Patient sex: M
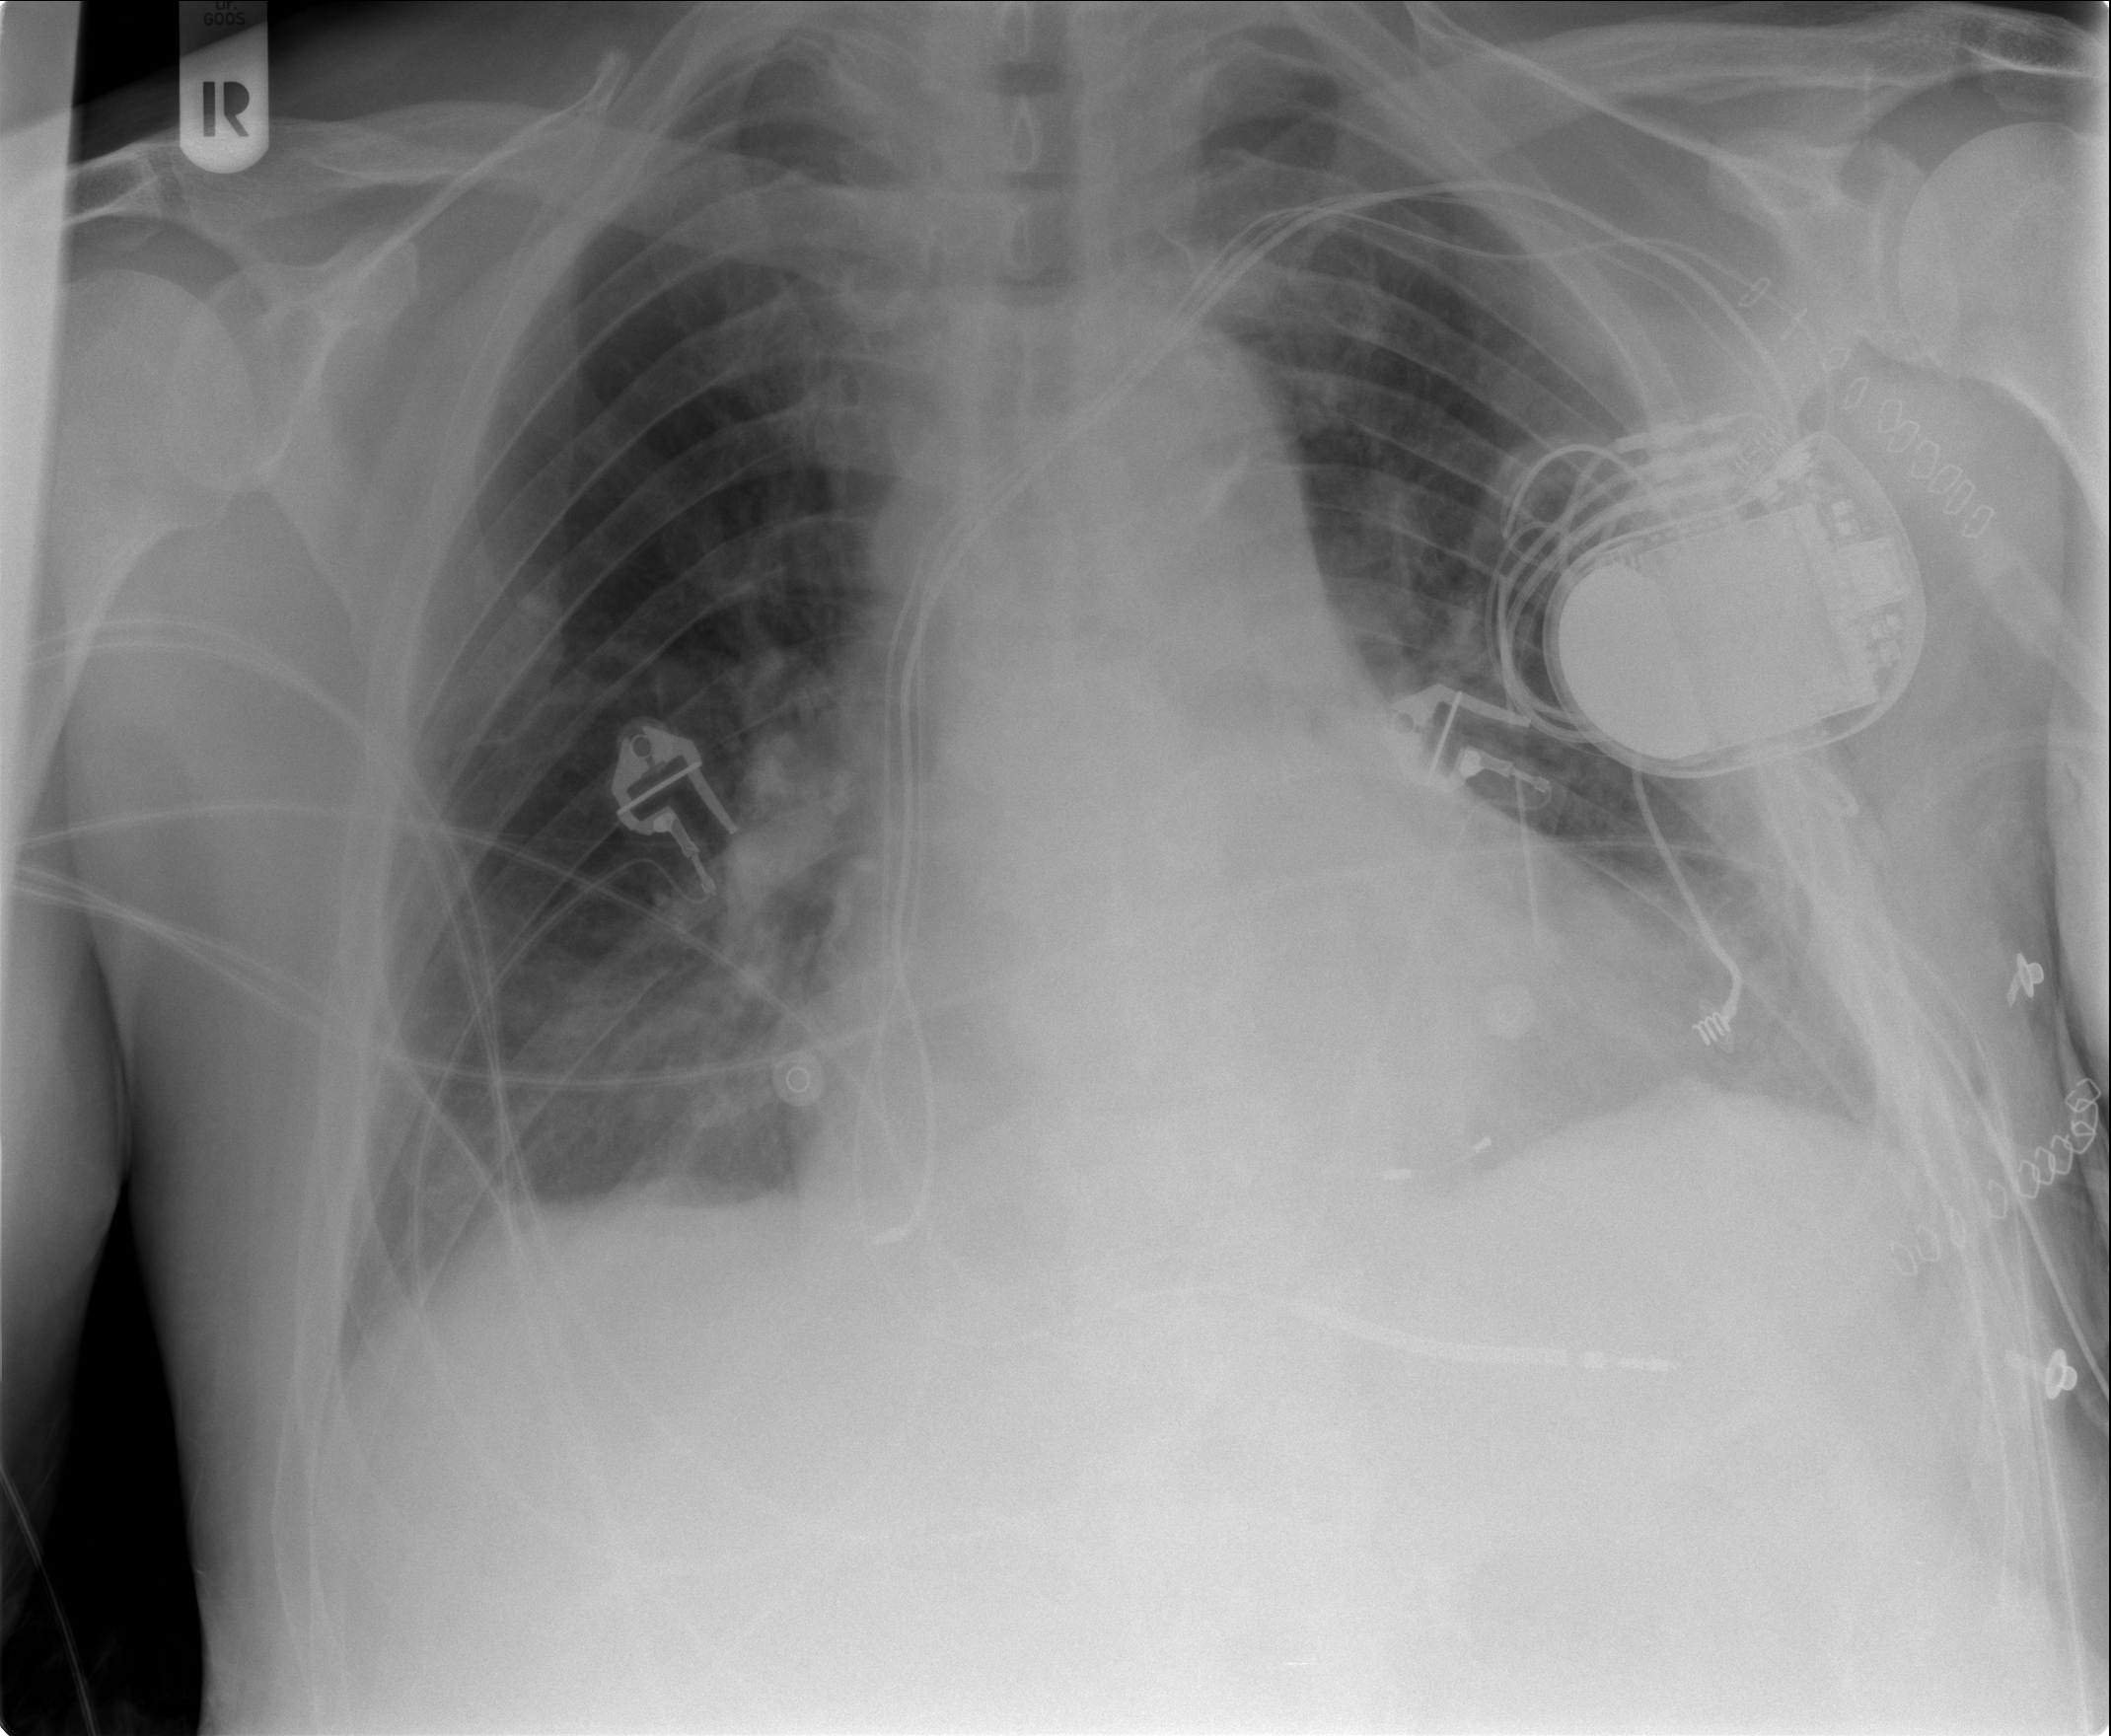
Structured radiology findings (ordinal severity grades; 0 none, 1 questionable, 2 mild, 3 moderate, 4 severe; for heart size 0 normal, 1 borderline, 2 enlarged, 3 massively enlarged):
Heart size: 2
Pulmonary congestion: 2
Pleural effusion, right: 0
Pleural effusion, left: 0
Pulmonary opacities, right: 0
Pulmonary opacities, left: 0
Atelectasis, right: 0
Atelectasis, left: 0